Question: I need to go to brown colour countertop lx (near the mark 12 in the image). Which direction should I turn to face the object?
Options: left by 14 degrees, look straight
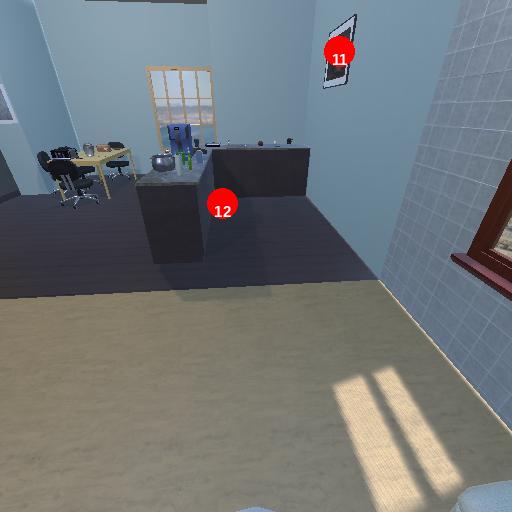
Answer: left by 14 degrees